Question: I'm working on a donut pie chart.
I set the data's color and get the drilldown (which is the object holding the data and configuration for the outer slices) slices' colors to be of the same group of color.
I would like to set a different array of colors to be used in the drilldown objects.
See image attached (the outer slice has two colors: orange and transparent).
See here jsfiddle.net/queequeg/ma6uz/ a playground for donut pie.

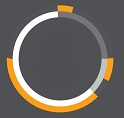
Answer: You need to set different colors for each of slices: <URL>
For example:
'''
series: [{
size: '60%',
innerSize: '30%',
data: [
{y: 12, color: 'orange'},
{y: 10, color: 'gray' },
{y: 33, color: 'orange'},
{y: 20, color: 'gray'}
]
},{
size: '80%',
innerSize: '60%',
data: [
{y: 18, color: 'gray'},
{y: 11, color: 'orange' },
{y: 13, color: 'gray'},
{y: 30, color: 'orange'}
]
}]
'''